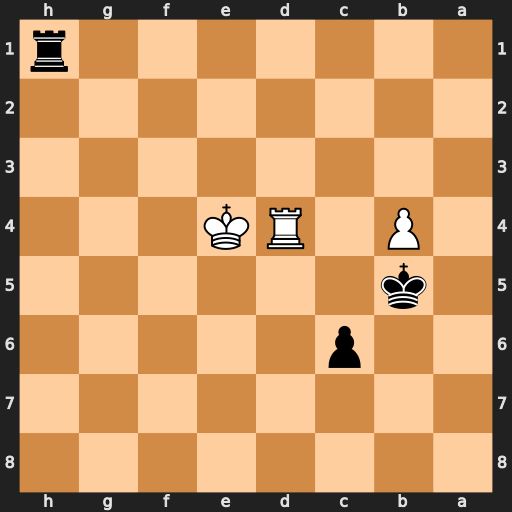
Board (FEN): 8/8/2p5/1k6/1P1RK3/8/8/7r
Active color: b
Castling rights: -
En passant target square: -
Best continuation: Rh4+ Kd3 Rxd4+ Kxd4 Kxb4